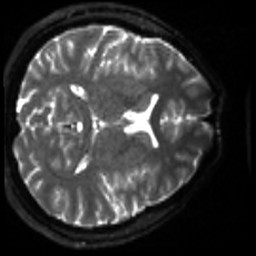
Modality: sbref
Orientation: axial
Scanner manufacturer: siemens
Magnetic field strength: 3 T
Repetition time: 4 s
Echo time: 0.0594 s